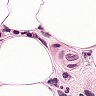
Metastatic tissue present: yes